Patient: sex M, age 42
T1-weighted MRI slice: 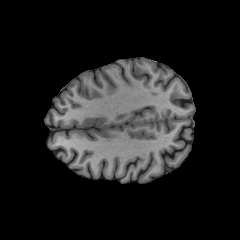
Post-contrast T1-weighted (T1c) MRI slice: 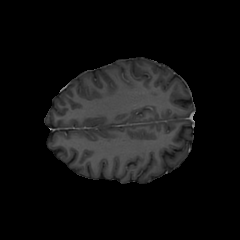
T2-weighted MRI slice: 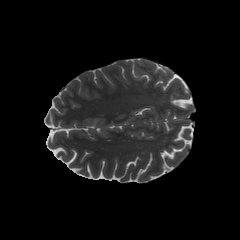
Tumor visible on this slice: no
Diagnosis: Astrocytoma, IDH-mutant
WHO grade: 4